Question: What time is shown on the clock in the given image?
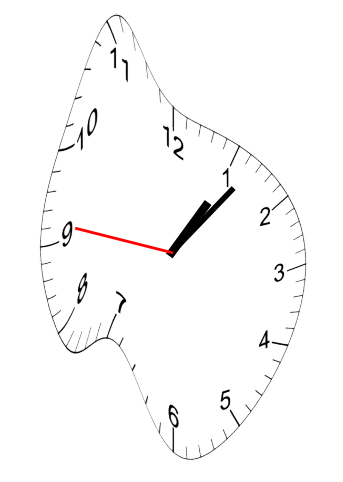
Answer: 01:06:46